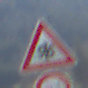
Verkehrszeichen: SchneeOderEisglaette
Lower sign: VerbotUeberholenEinspurigeFahrzeuge
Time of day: MorningAfternoon
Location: Outdoor (Nature)
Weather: PartlyCloudy
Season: NotSpecified
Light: Natural